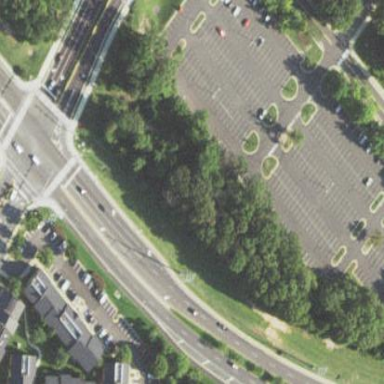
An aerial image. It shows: Paved parking aisle used as service road.